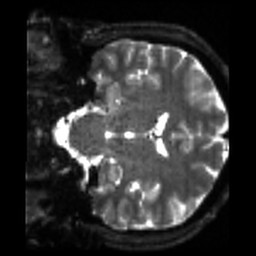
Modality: sbref
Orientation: coronal
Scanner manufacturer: siemens
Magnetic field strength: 3 T
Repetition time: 4 s
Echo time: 0.0594 s